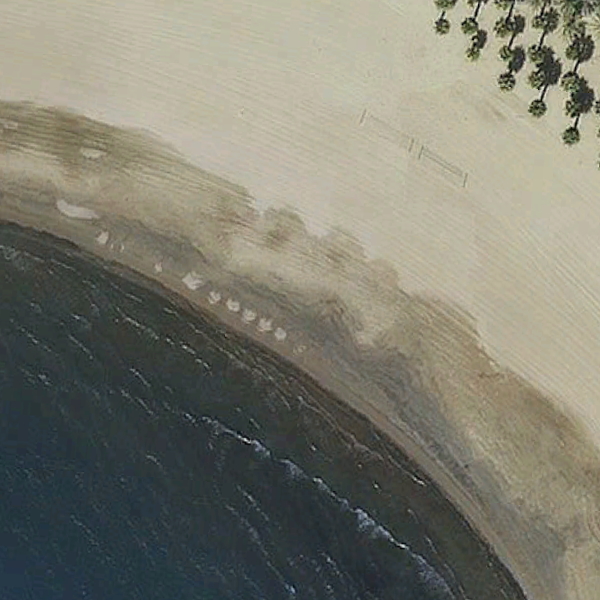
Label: Beach